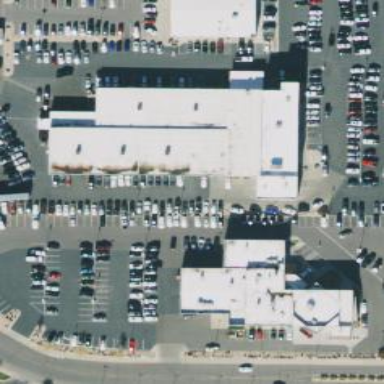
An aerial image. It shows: Retail building housing car shop.